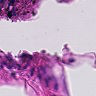
Metastatic tissue present: no